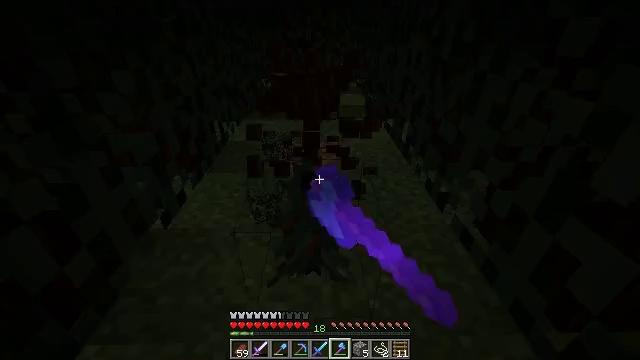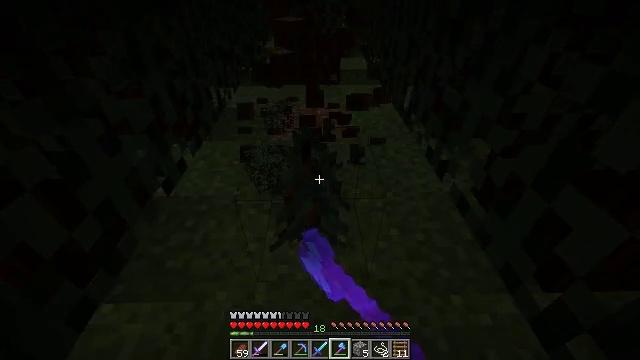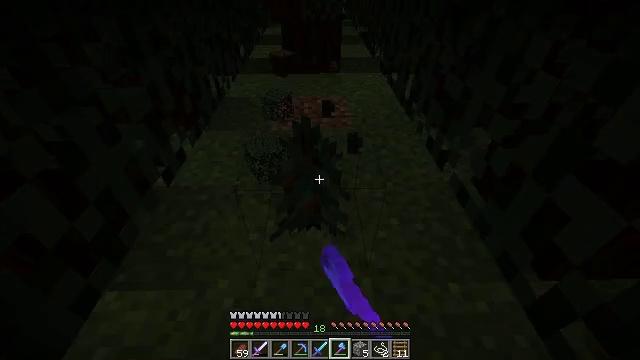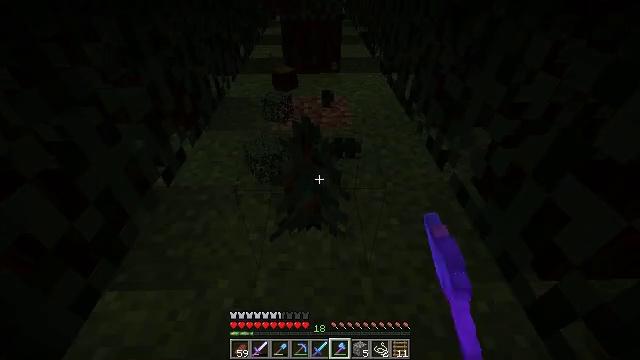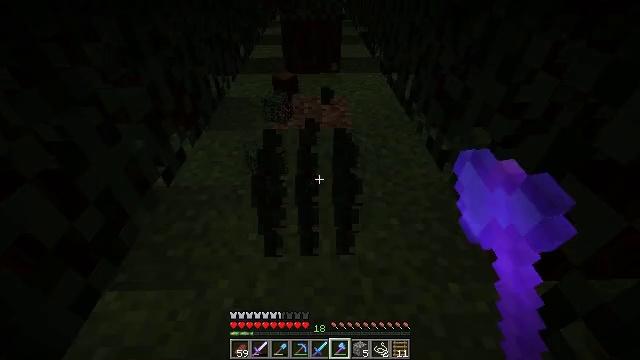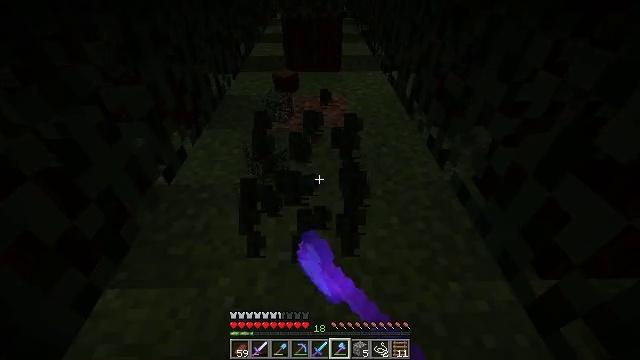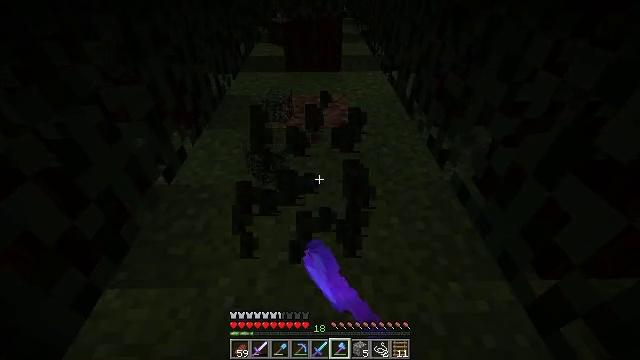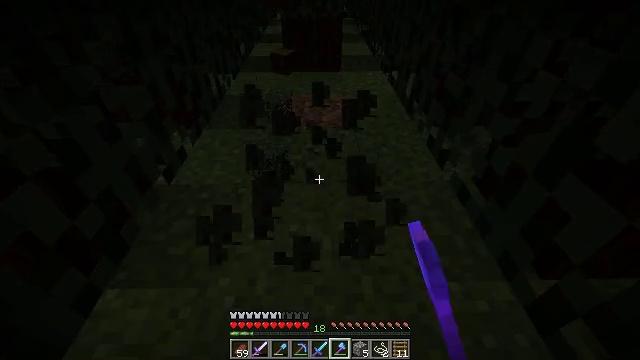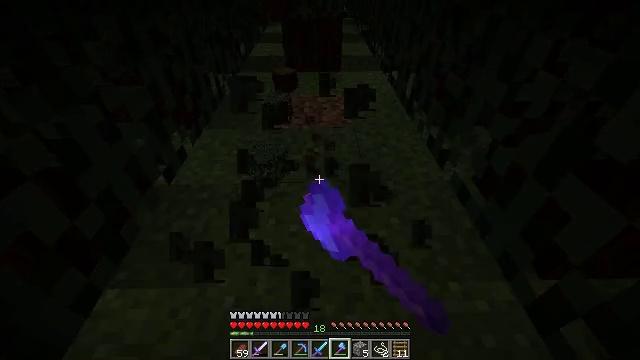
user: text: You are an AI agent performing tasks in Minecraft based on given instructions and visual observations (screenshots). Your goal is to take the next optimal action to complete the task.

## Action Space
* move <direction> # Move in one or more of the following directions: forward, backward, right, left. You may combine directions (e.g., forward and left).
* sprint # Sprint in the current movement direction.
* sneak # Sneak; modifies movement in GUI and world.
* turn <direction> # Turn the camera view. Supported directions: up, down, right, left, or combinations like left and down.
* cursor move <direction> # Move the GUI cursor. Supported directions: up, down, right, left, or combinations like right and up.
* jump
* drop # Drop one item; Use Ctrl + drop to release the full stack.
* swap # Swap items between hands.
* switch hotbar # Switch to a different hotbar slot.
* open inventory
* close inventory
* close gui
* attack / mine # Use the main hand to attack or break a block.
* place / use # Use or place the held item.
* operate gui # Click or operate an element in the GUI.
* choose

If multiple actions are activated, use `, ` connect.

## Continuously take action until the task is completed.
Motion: motion action
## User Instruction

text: Gather the spruce sapling from the ground.
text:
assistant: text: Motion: turn down, attack / mine
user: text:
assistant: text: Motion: turn down, attack / mine
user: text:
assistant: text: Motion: attack / mine
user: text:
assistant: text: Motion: attack / mine
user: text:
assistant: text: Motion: attack / mine
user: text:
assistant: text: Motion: attack / mine
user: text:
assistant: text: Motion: attack / mine
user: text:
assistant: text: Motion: attack / mine
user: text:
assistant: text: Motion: attack / mine